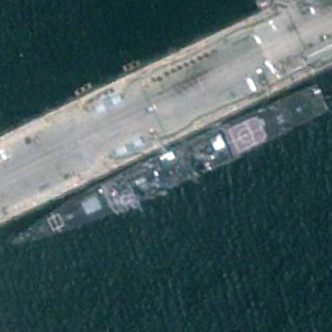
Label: cruiser